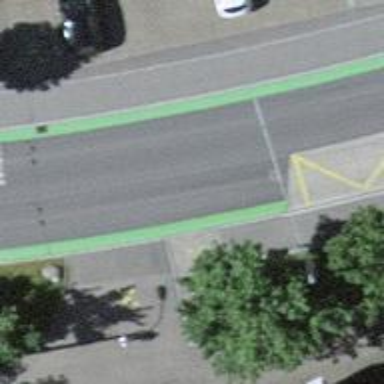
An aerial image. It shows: Kerb serving as barrier.